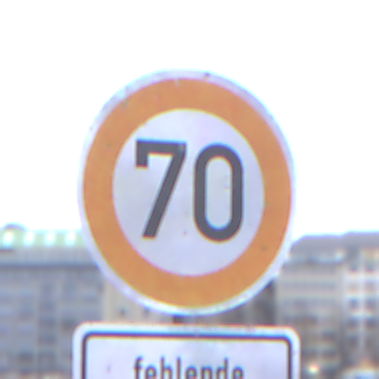
Verkehrszeichen: Geschwindigkeit70
Zusatzzeichen unten: HinweiseAufGefahrenDurchVerbaleAngabe7
Umgebung: Outdoor, Urban
Tageszeit: MorningAfternoon
Wetter: Overcast
Licht: Natural
Jahreszeit: NotSpecified
Kontrast: LowContrast